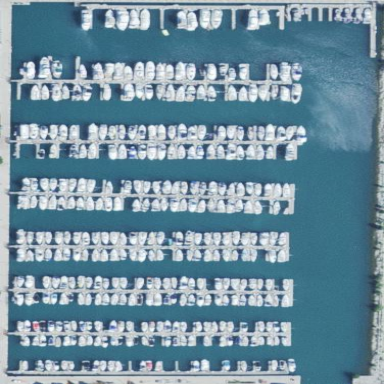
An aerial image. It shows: Marina on the water. It is located in harbor.